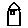
Label: house